Field crop: tomato
Growth stage: 1
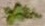
Species: portulaca